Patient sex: M
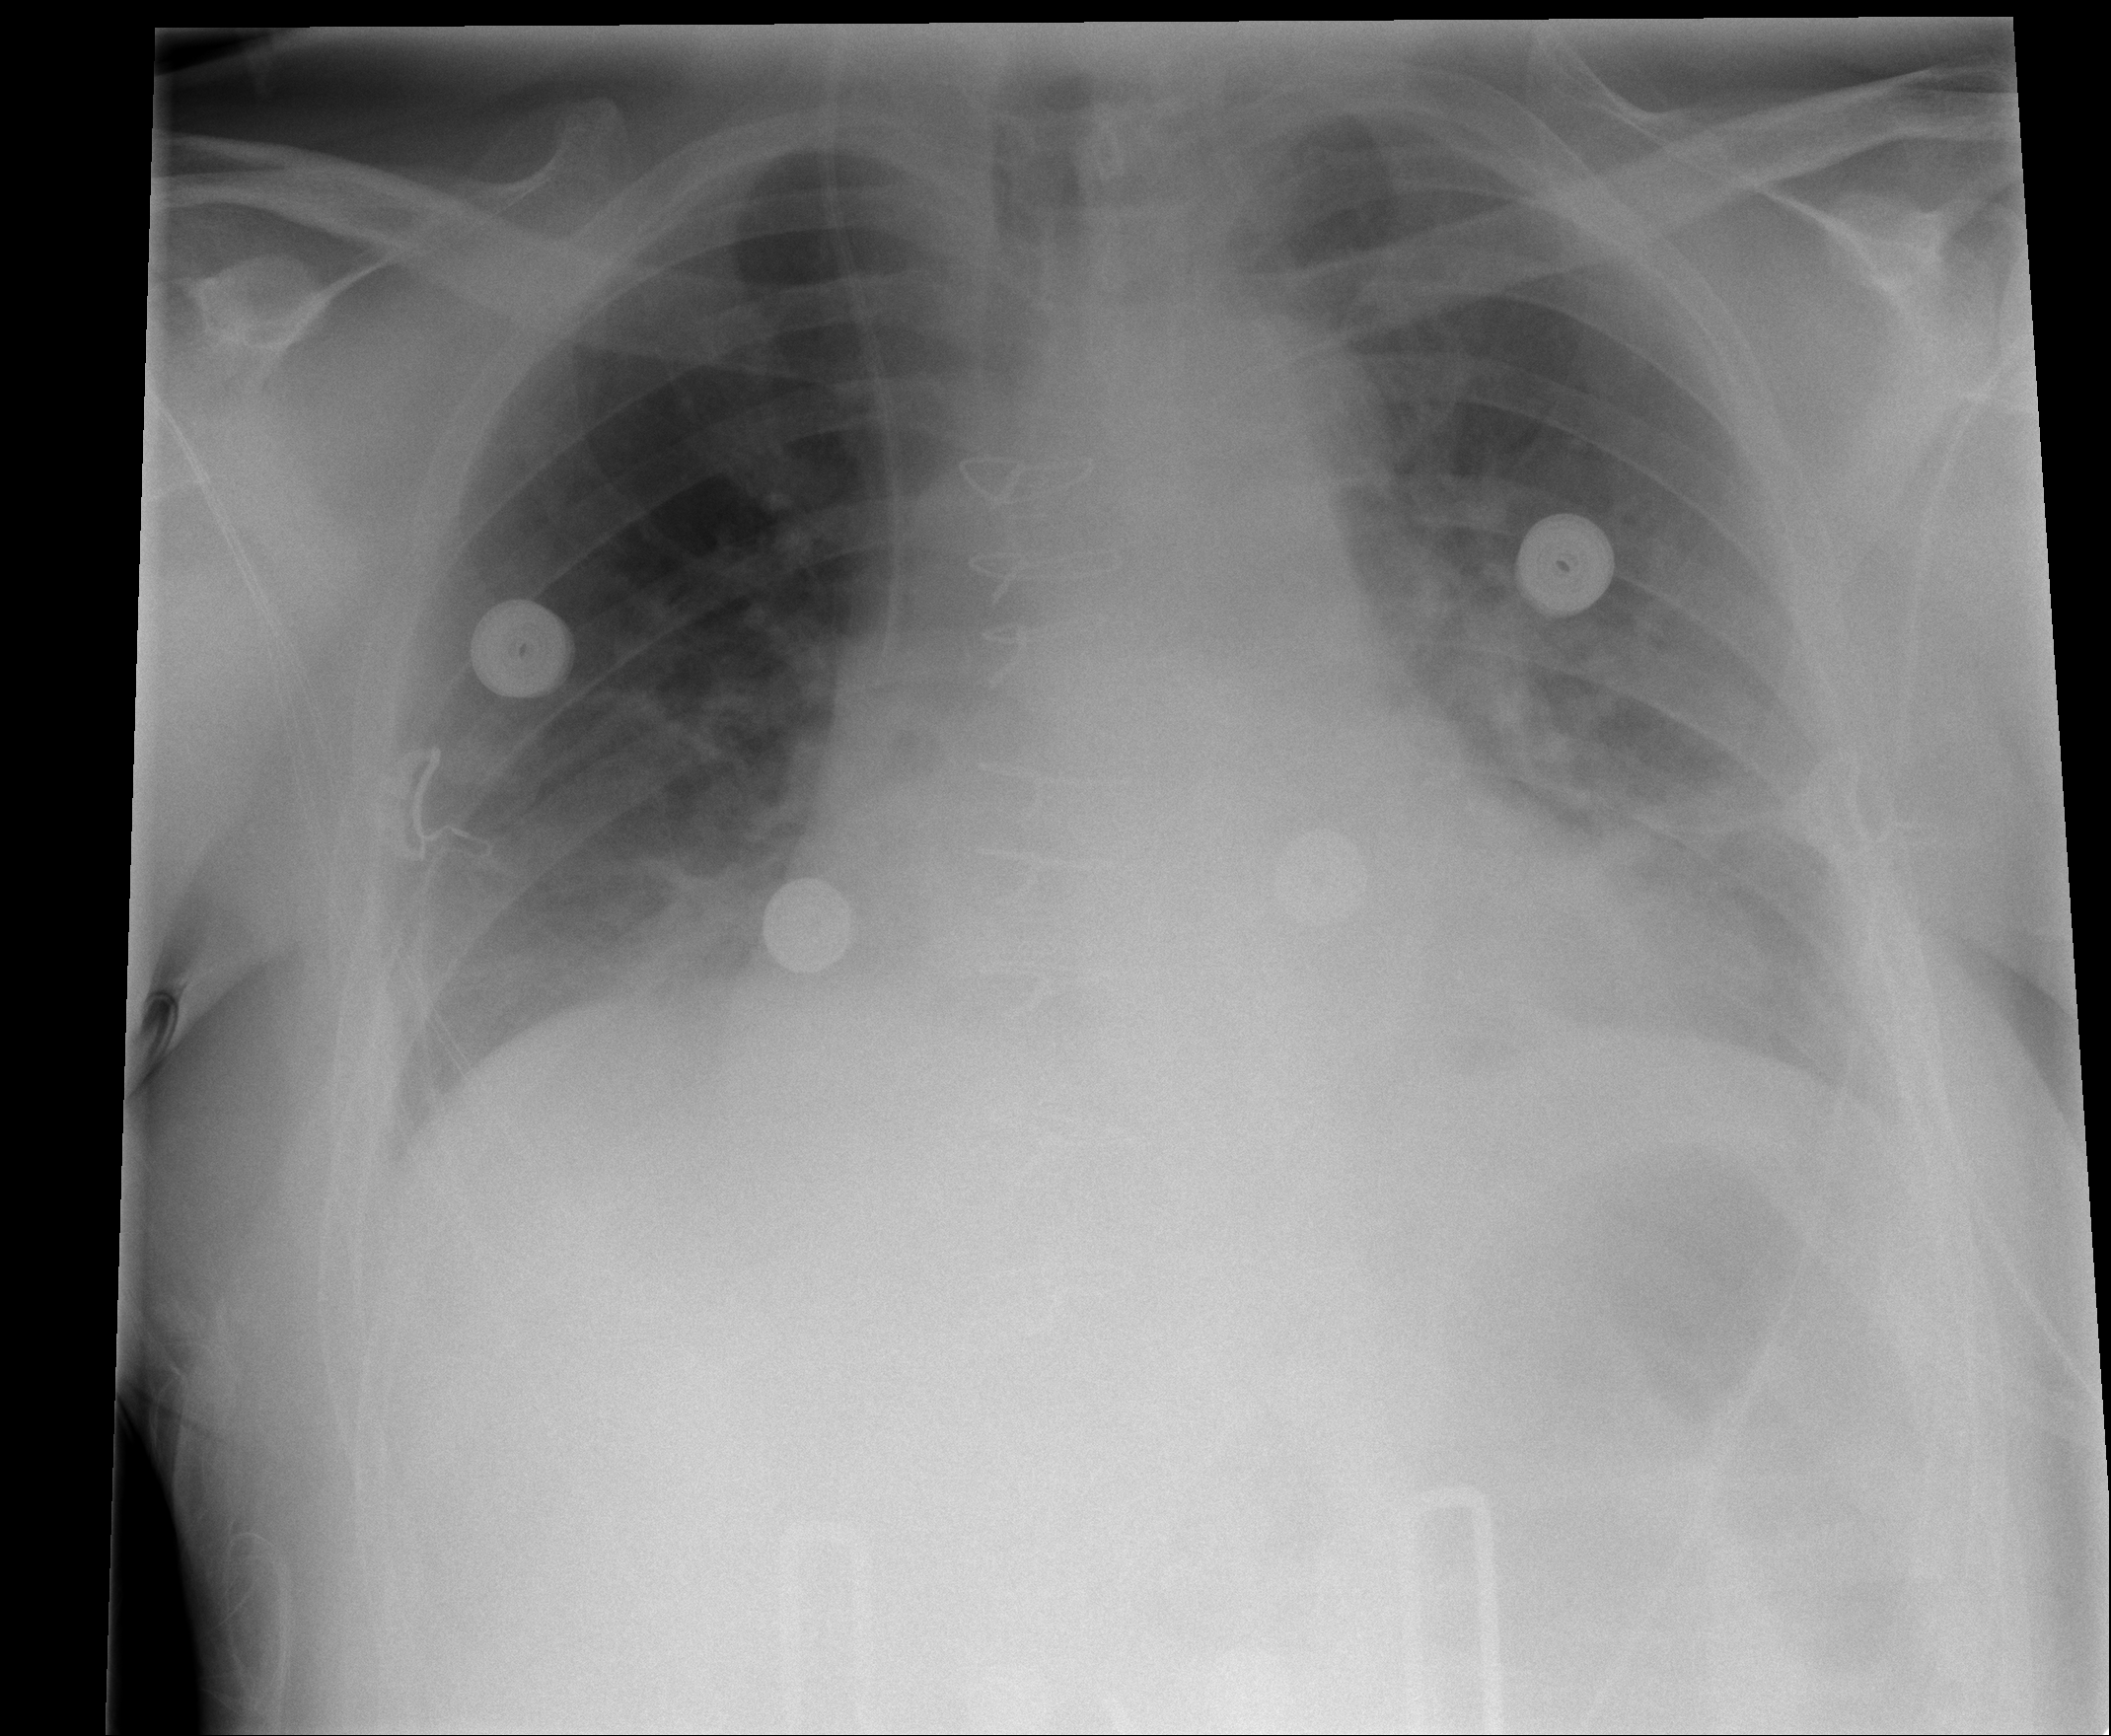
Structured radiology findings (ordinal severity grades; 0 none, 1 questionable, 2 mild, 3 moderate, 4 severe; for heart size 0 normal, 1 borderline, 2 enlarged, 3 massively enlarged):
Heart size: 1
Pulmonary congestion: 0
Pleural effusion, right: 1
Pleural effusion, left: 1
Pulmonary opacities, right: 0
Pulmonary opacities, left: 0
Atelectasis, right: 2
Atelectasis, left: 2